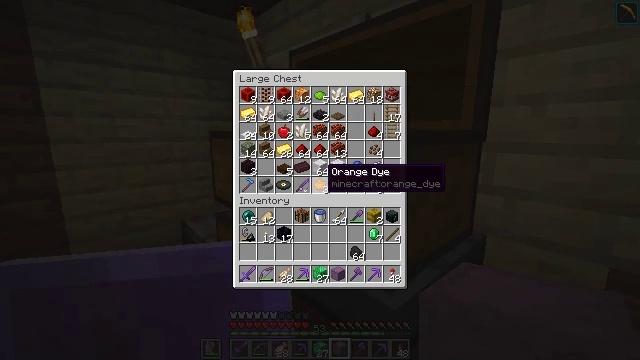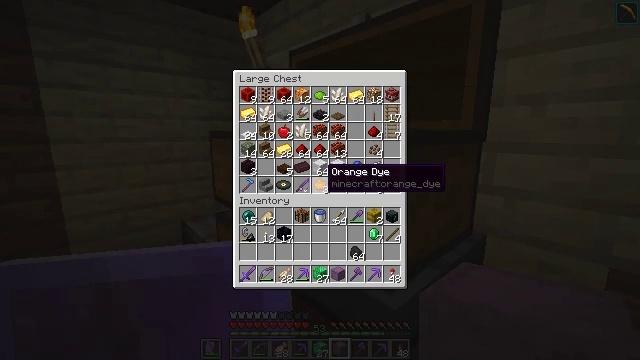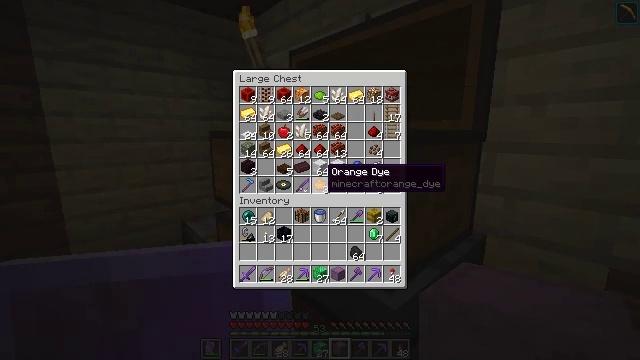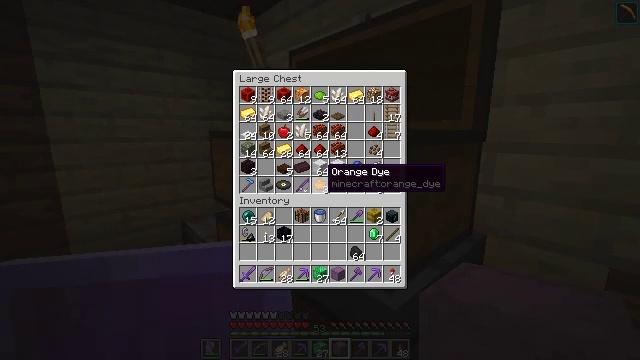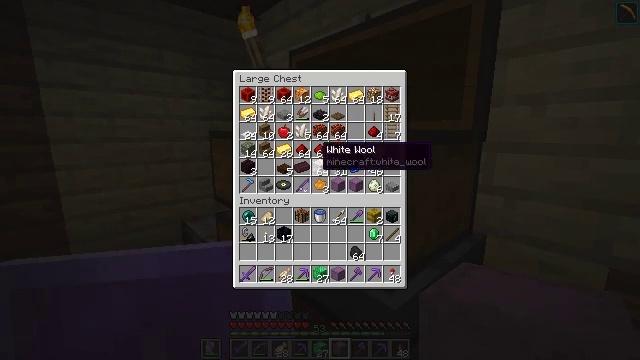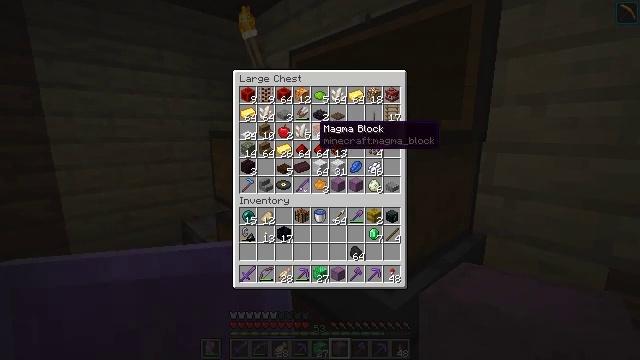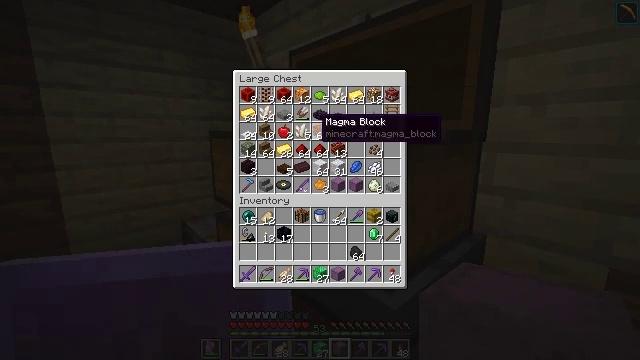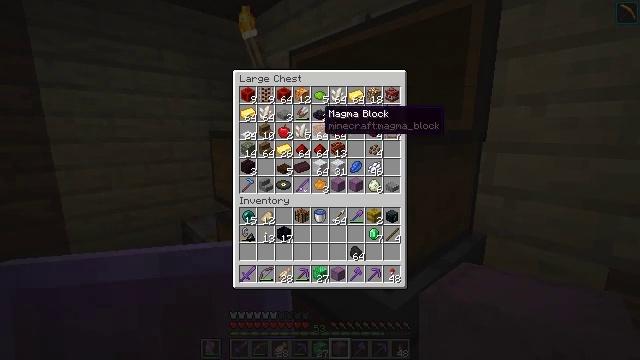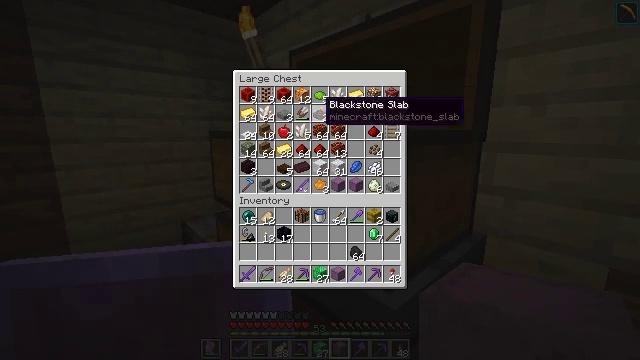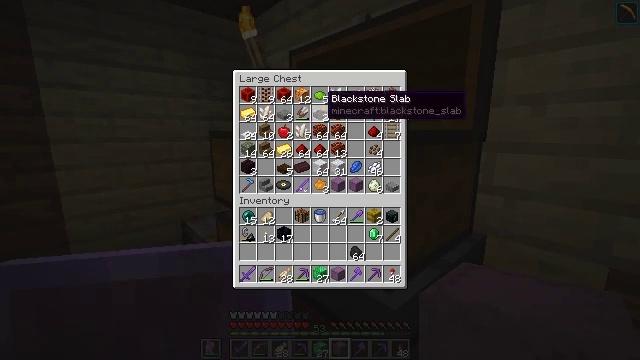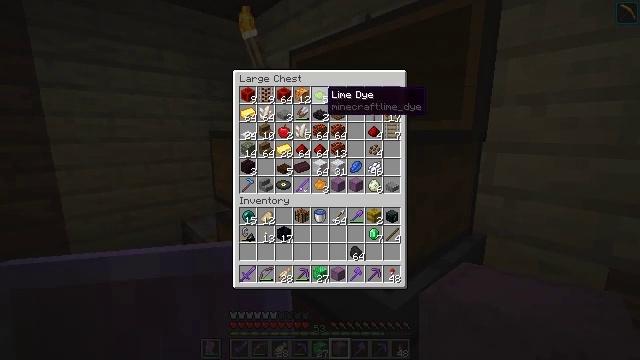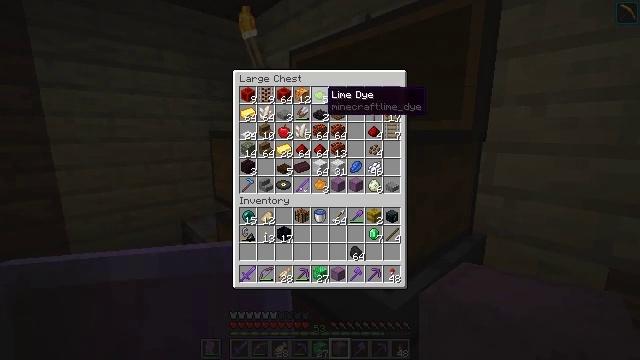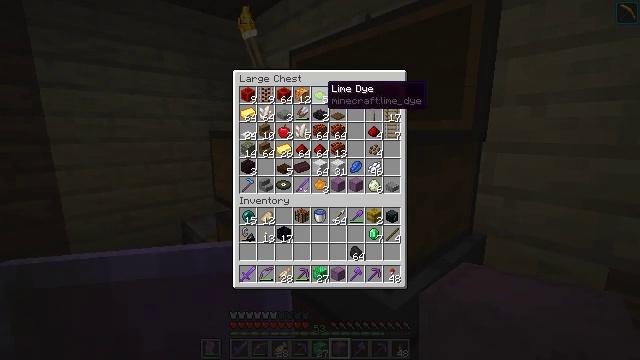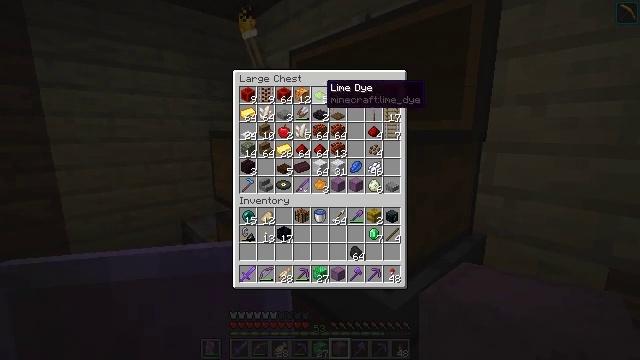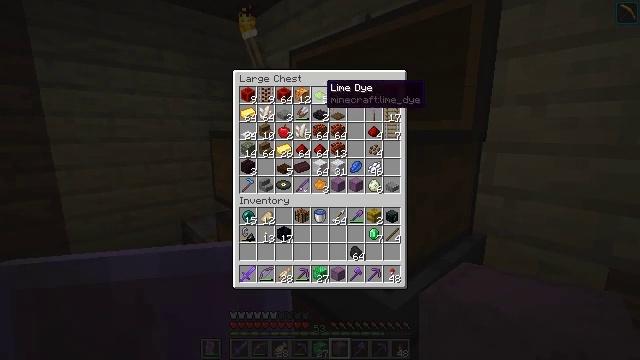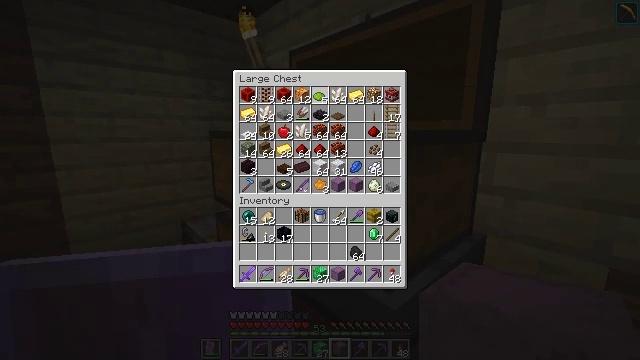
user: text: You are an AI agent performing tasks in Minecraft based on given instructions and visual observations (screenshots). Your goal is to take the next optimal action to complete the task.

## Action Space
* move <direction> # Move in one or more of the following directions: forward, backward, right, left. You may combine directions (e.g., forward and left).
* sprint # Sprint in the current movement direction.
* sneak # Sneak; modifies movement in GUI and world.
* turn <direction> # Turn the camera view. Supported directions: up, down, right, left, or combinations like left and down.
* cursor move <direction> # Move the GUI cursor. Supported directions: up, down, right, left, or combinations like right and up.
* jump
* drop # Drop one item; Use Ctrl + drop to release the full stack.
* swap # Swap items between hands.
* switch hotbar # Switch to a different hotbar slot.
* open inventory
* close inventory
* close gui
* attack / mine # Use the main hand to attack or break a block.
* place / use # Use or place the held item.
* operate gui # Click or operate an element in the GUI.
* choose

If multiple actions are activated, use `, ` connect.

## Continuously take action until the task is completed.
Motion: motion action
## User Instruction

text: craft item lime shulker box
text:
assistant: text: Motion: no_op
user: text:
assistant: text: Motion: no_op
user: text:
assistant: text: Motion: no_op
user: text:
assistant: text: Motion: turn up
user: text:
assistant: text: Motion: turn up
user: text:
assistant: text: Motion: turn up
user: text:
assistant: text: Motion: turn up
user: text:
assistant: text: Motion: turn up
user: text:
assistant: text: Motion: no_op
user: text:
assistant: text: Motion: no_op
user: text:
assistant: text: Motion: no_op
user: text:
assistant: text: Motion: no_op
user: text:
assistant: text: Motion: no_op
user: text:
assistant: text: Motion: no_op
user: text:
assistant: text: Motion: attack / mine
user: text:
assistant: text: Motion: attack / mine
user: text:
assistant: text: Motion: attack / mine
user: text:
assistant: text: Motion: no_op
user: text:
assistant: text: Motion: turn down
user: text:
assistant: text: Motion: turn down
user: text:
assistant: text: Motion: turn down
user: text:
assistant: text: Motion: turn down
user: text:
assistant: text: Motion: turn down
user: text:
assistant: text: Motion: turn down
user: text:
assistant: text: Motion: turn down
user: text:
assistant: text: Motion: no_op
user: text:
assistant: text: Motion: no_op
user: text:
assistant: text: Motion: no_op
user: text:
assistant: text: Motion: no_op
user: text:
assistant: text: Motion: use / place